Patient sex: M
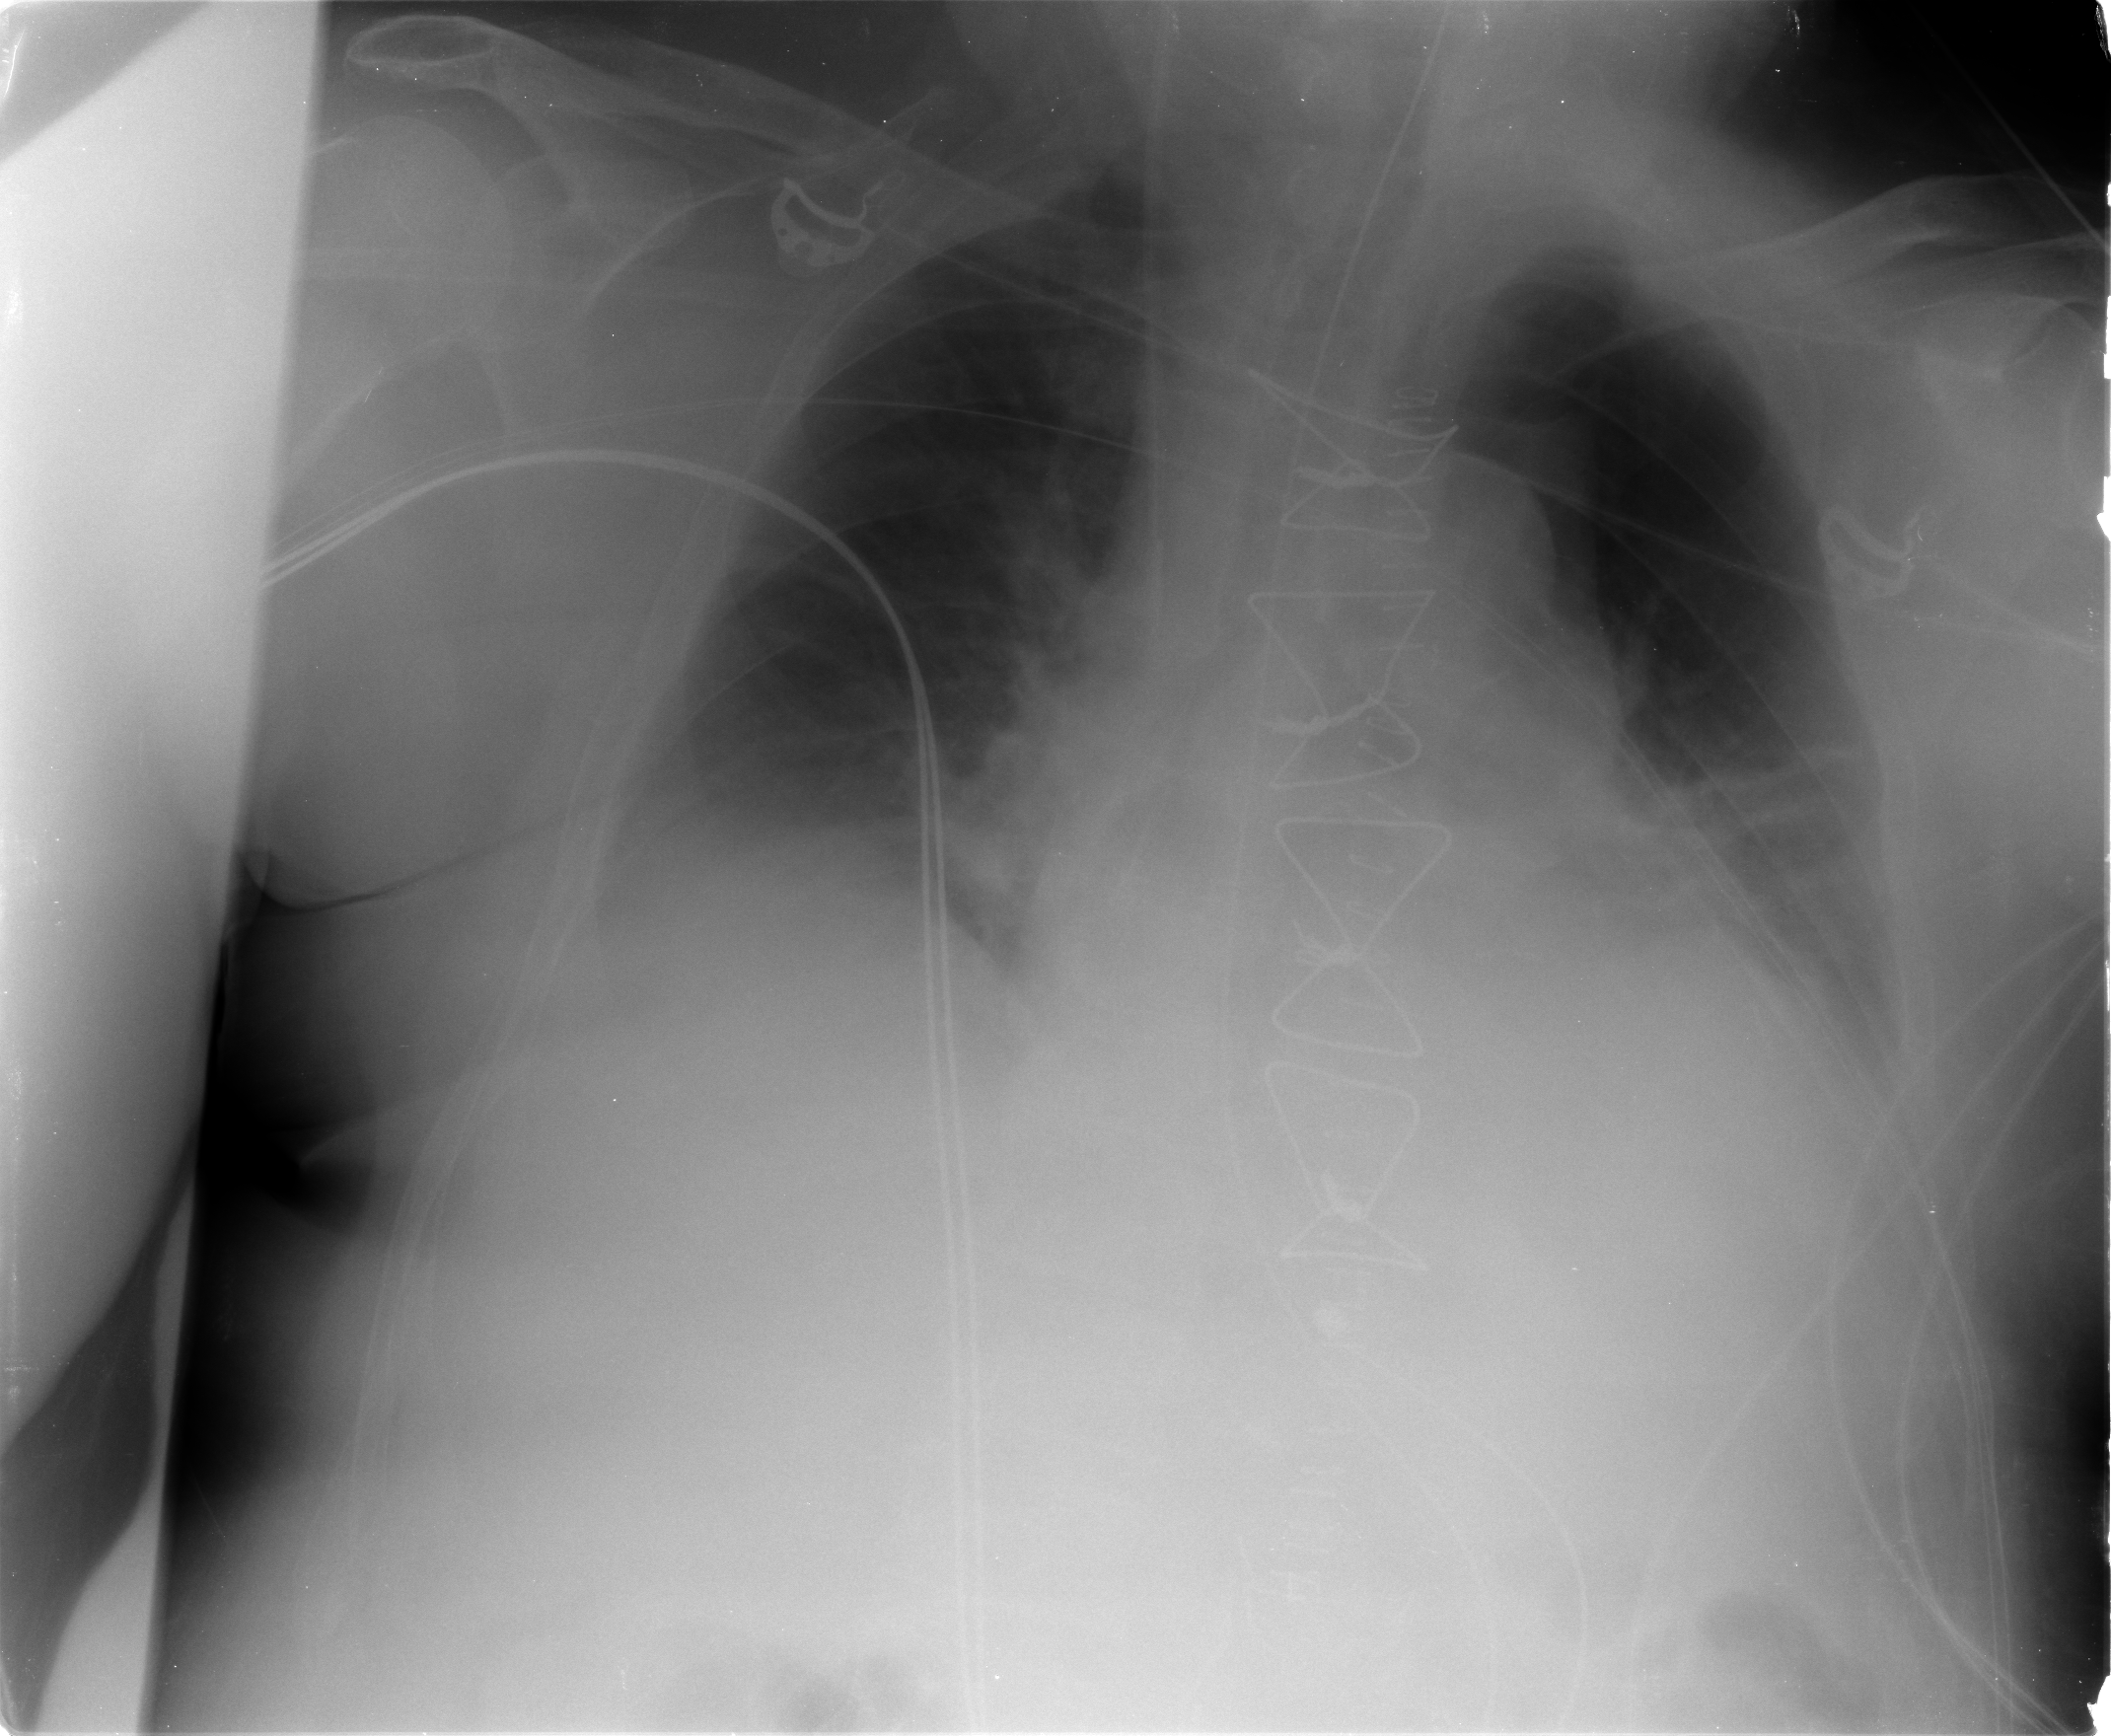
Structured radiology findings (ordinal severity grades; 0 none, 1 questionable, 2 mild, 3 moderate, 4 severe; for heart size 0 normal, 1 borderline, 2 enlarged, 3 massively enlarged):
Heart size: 2
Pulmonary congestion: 2
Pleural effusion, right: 2
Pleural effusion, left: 2
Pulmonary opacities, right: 0
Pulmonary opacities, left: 1
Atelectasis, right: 2
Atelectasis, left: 2